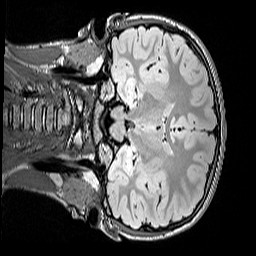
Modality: FLAIR
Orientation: coronal
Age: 10
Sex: female
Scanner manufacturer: siemens
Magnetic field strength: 3 T
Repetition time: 5 s
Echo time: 0.388 s